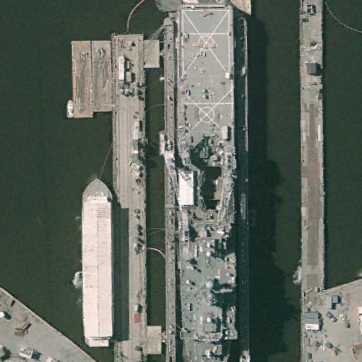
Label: combat